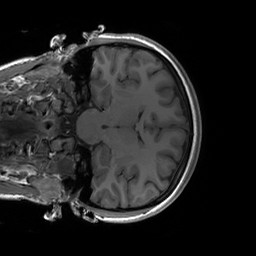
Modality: T1w
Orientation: coronal
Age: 20
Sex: female